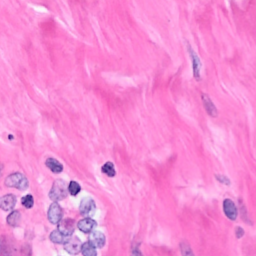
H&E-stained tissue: Breast